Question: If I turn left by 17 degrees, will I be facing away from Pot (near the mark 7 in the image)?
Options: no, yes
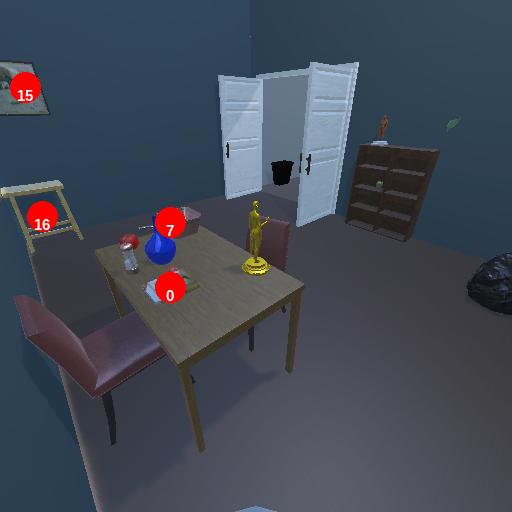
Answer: no